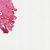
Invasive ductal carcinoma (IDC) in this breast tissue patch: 0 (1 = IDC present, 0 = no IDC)